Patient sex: F
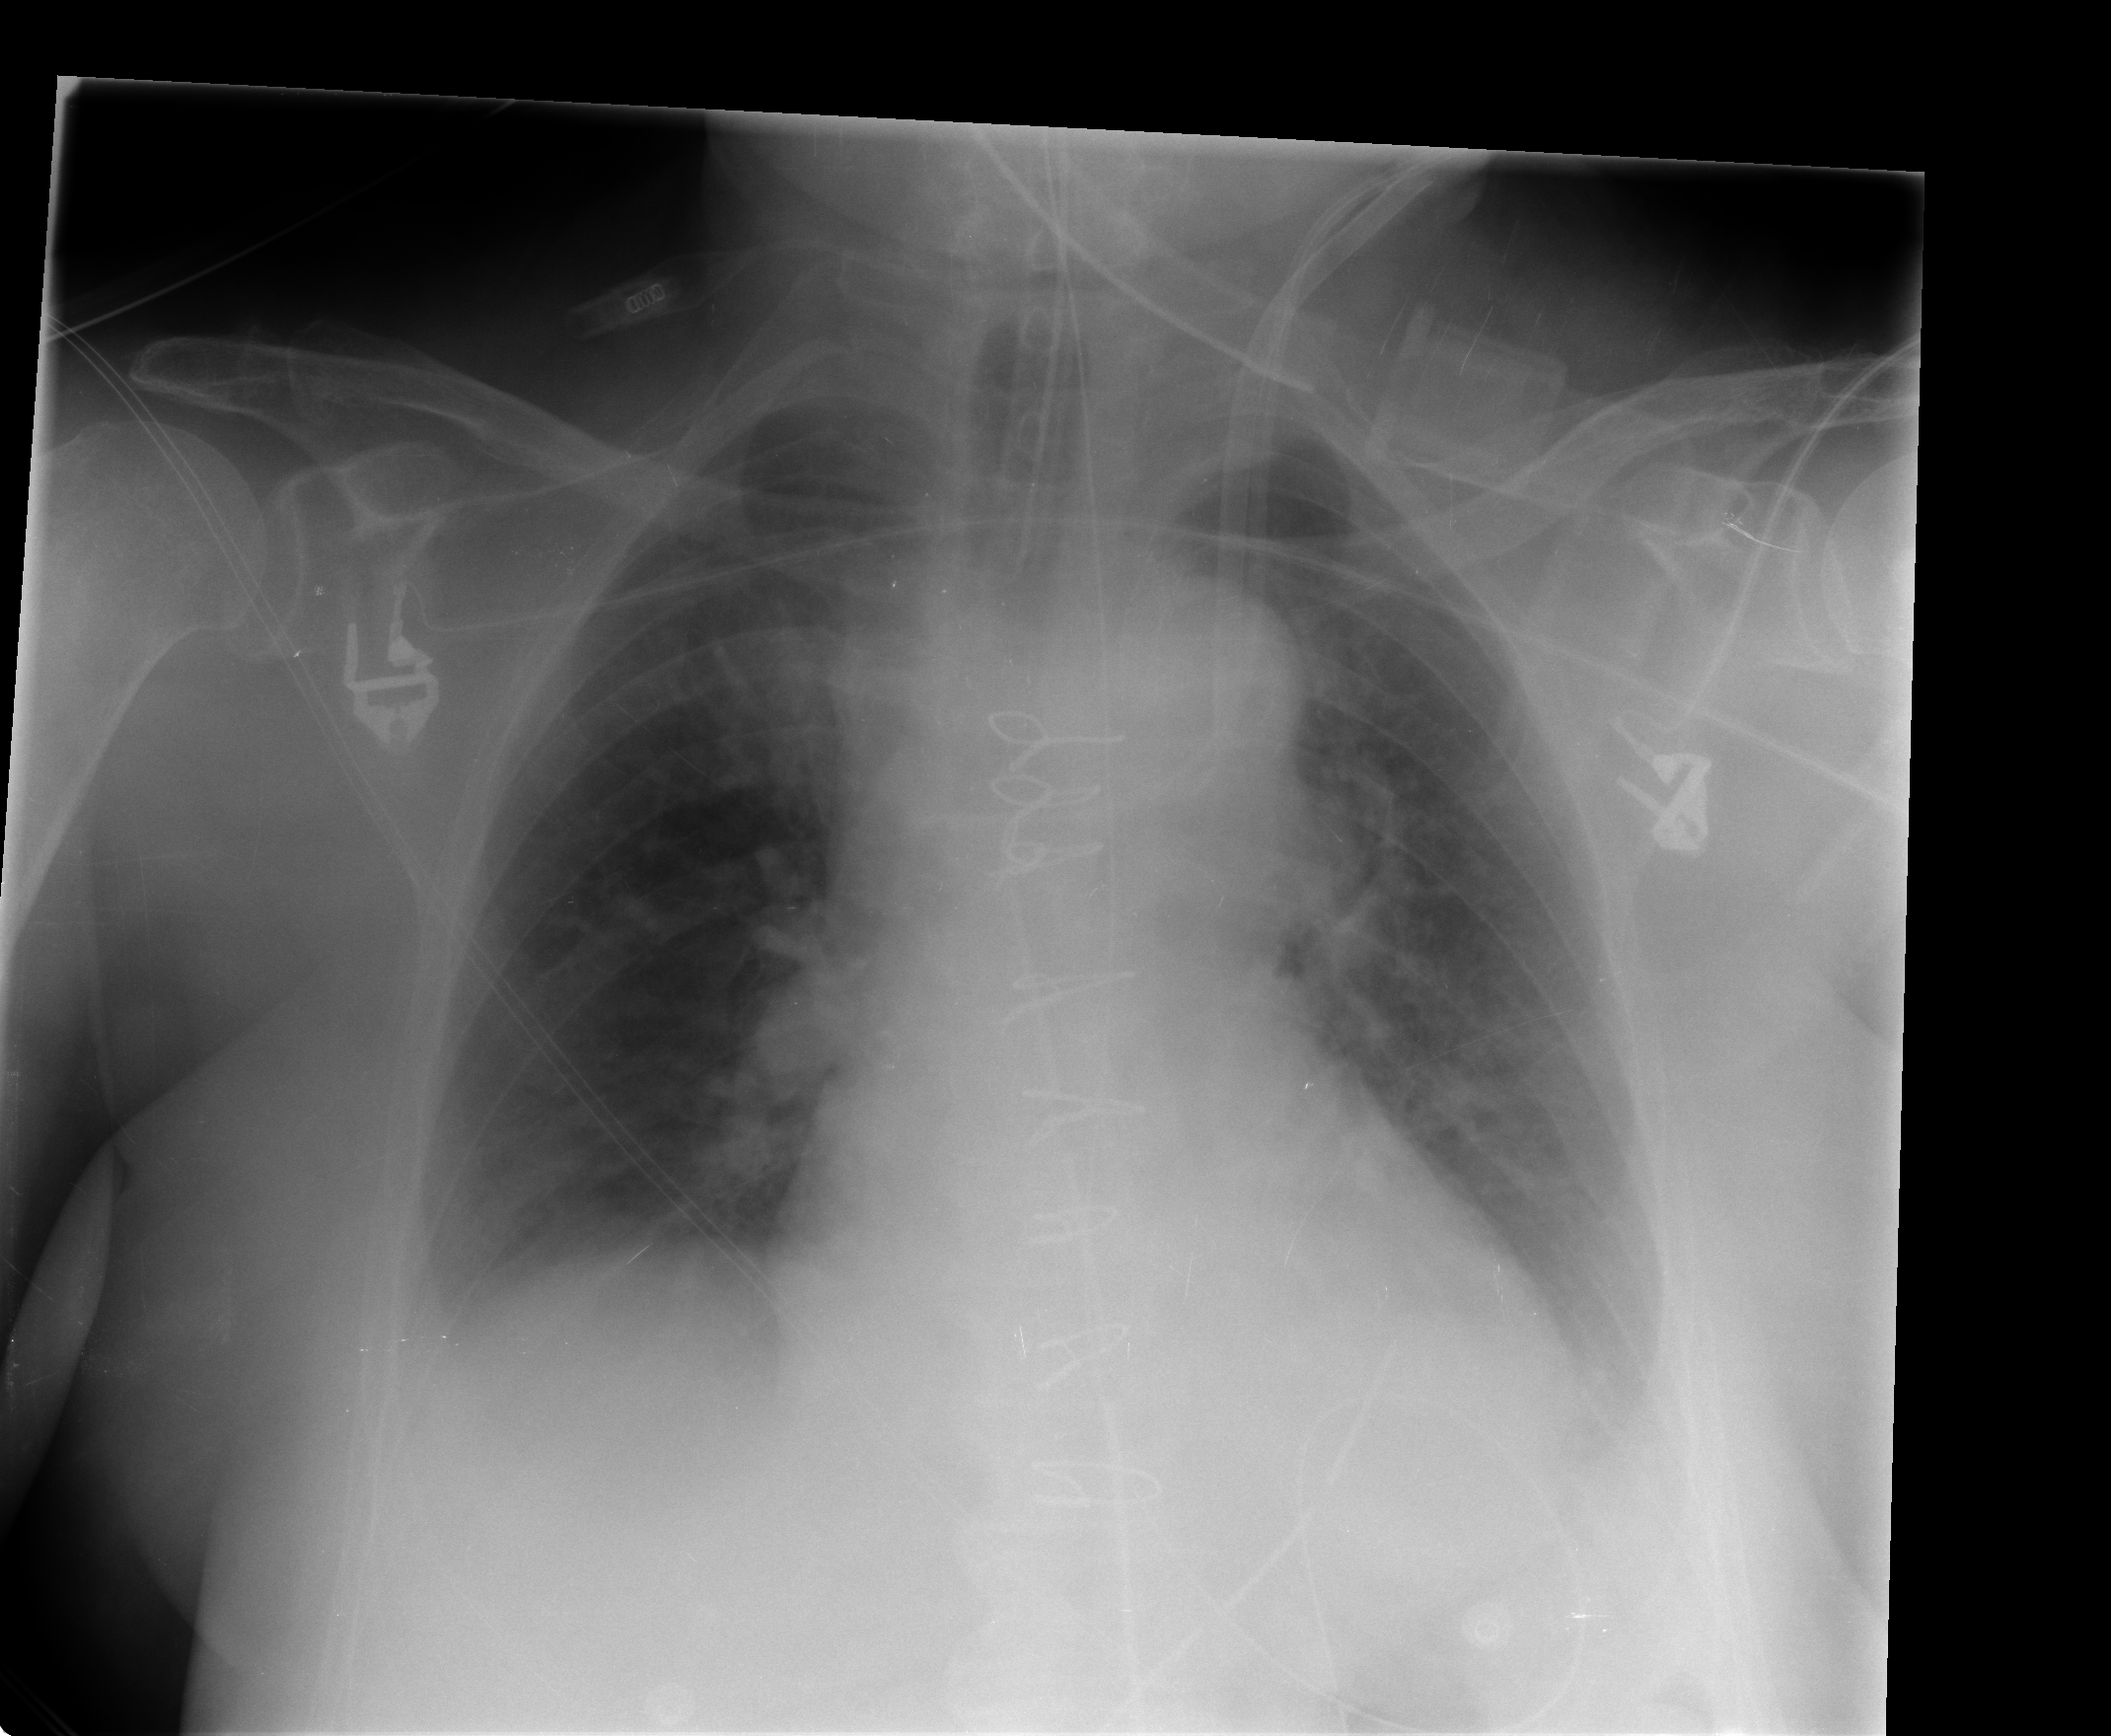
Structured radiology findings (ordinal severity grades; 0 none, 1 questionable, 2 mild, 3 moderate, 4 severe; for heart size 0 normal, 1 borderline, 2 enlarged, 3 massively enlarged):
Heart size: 0
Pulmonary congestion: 3
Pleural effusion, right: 2
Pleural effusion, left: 2
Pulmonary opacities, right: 1
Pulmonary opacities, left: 1
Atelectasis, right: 2
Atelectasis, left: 2